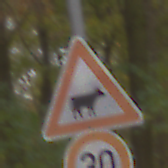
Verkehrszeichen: ViehtriebLinks
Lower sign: Geschwindigkeit30
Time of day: Midday
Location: Outdoor (Nature)
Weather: Overcast
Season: NotSpecified
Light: Natural